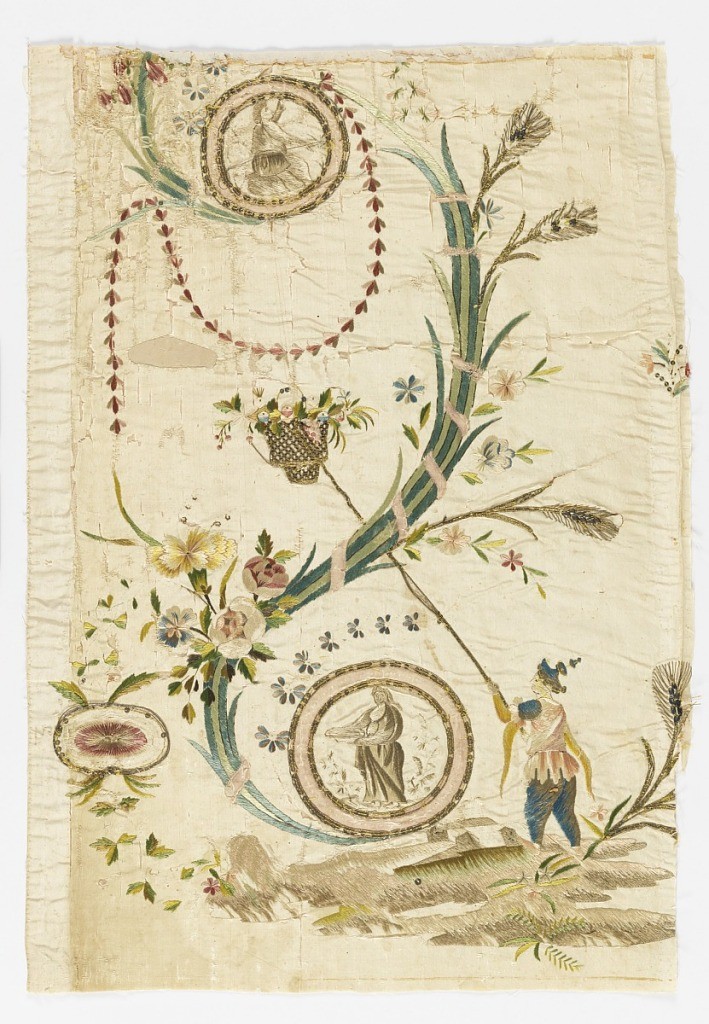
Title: Skirt panel
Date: mid-18th century
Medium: silk, metallic thread Technique: embroidered
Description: Skirt panel of cream-colored taffeta embroidered in multicolored silks and gold in a fantastic pattern of a large flower spray, and a man with a long pole reaching to a basket.